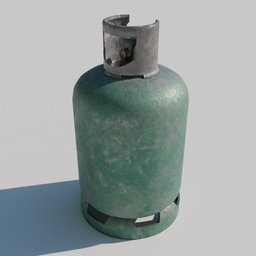
Label: tools